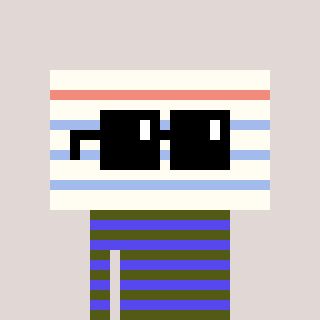
a pixel art character with square black sunglasses, a empty notebook page-shaped head and a computerblue-colored body on a warm background